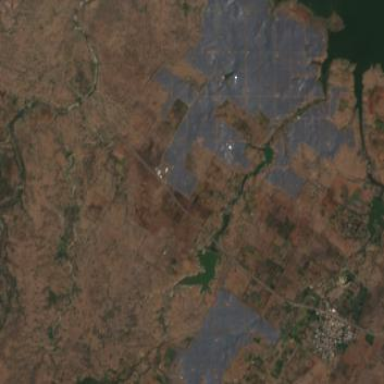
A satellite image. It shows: Solar power plant using photovoltaic panels to generate electricity.